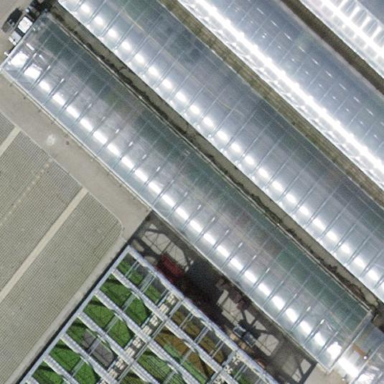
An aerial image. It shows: Greenhouse.